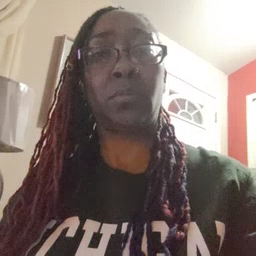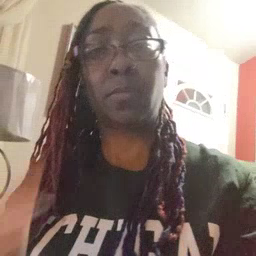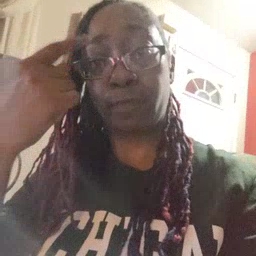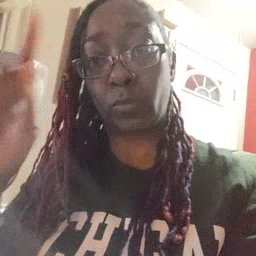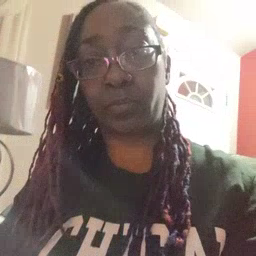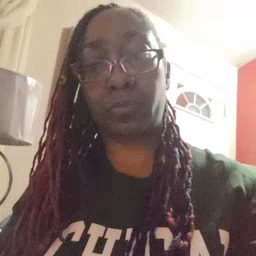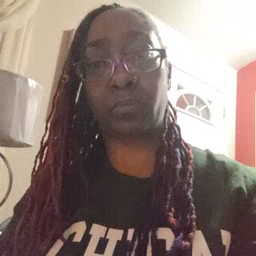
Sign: for